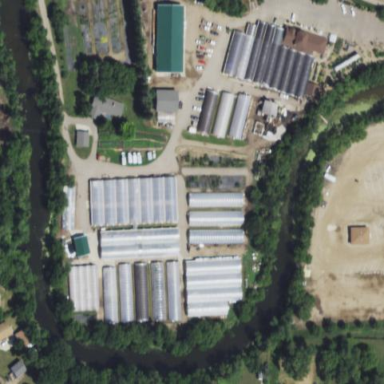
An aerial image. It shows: Plant nursery area.